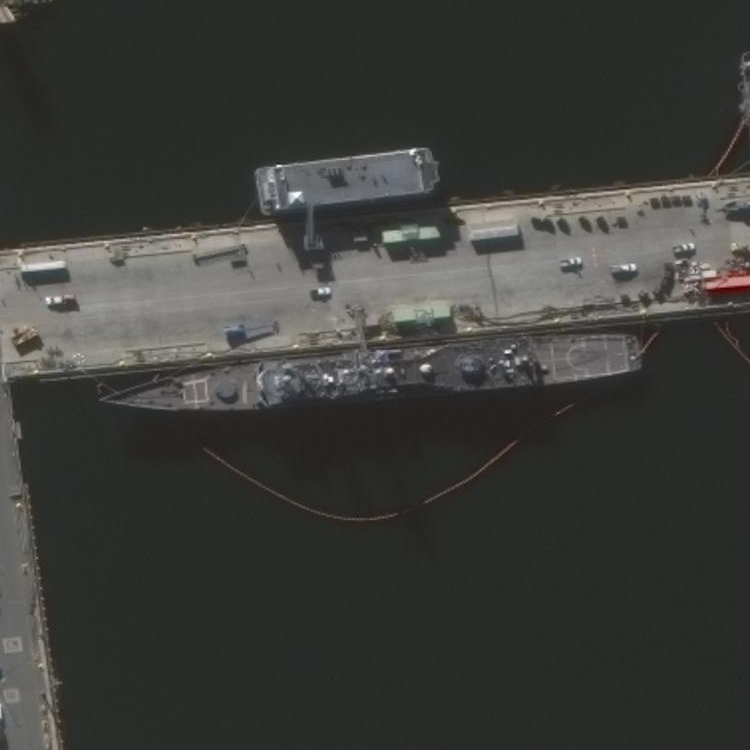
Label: Ticonderoga-class_cruiser